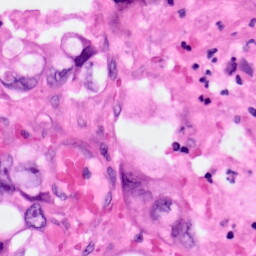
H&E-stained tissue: Pancreatic